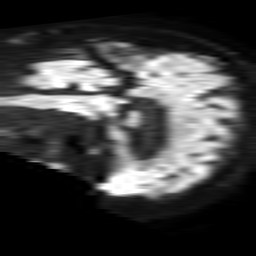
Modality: TRACE
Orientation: sagittal
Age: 84
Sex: female
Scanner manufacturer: philips
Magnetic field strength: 1.5 T
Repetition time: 4.6 s
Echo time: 0.08631 s